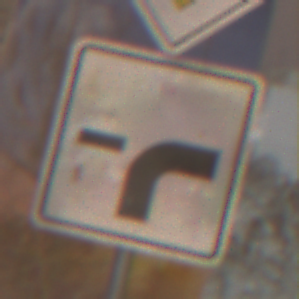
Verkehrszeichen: VerlaufVorfahrtsstrasse9
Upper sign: Vorfahrtsstrasse
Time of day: Night
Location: Outdoor (Urban)
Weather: Overcast
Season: Winter
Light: Artificial